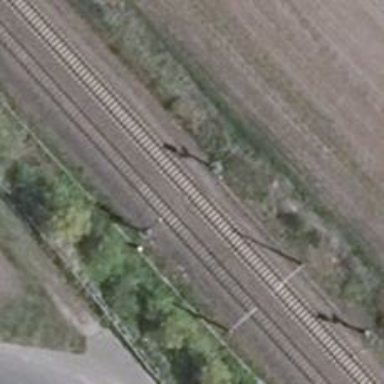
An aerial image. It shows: Signal light at railway crossing.